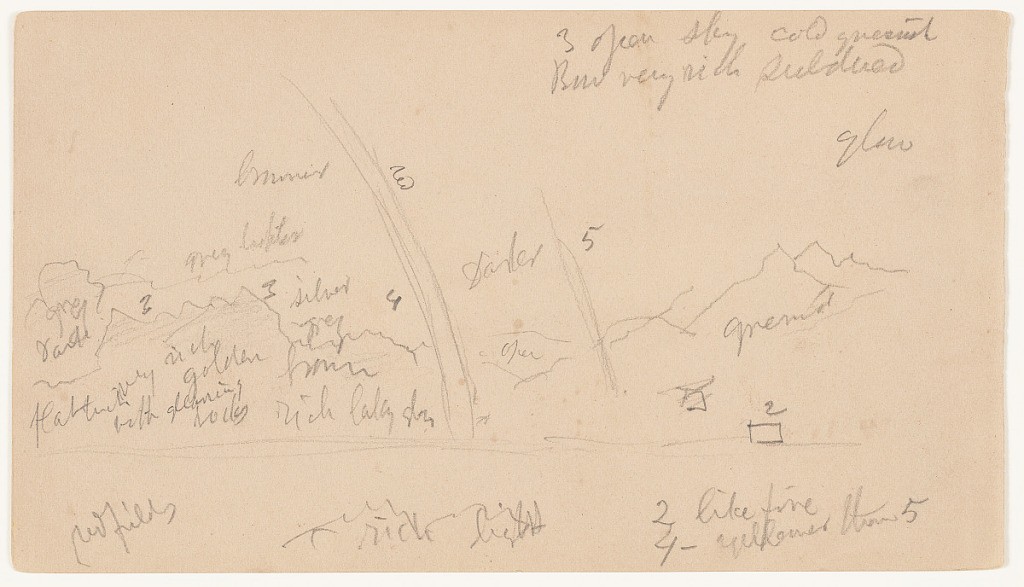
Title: Rainbows in a Thunderstorm, Part One
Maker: Frederic Edwin Church, American, 1826–1900
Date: August 1868
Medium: Graphite on tan wove paper; verso: graphite
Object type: Drawing
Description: Landscape sketch showing a view of a double rainbow over a flat plain near the alps in Germany, Austria, or Switzerland. The flat, featureless plain is visible in the foreground, out of which two rainbows arch to the left. In the background, sharp mountain ridges stretch across the composition.

Verso: A continuation of the recto scene, this landscape sketch features a view of a bolt of lightning, at left, amid heavy rain and dark storm clouds visible upper right. A dark, shaded church is hastily rendered in the lower right corner.